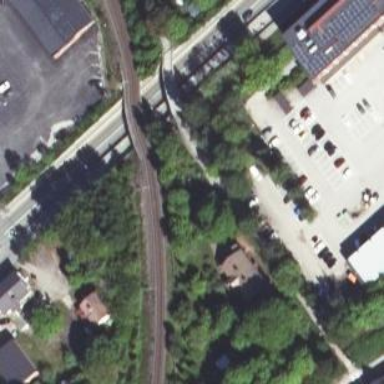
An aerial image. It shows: Cycle track alongside the road.